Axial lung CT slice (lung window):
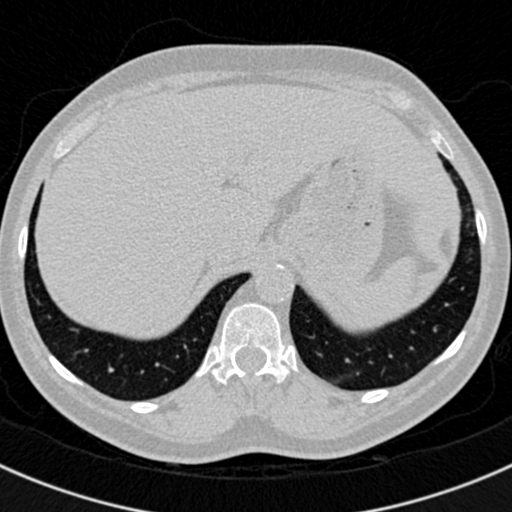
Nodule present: no